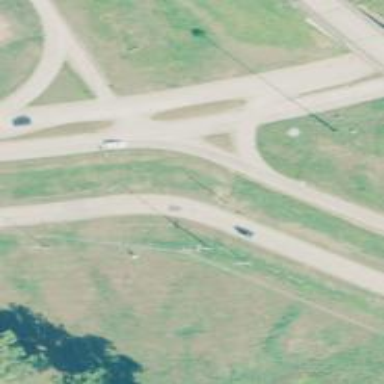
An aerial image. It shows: Secondary link road.